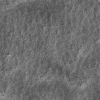
Atmospheric dust classification: not_dusty